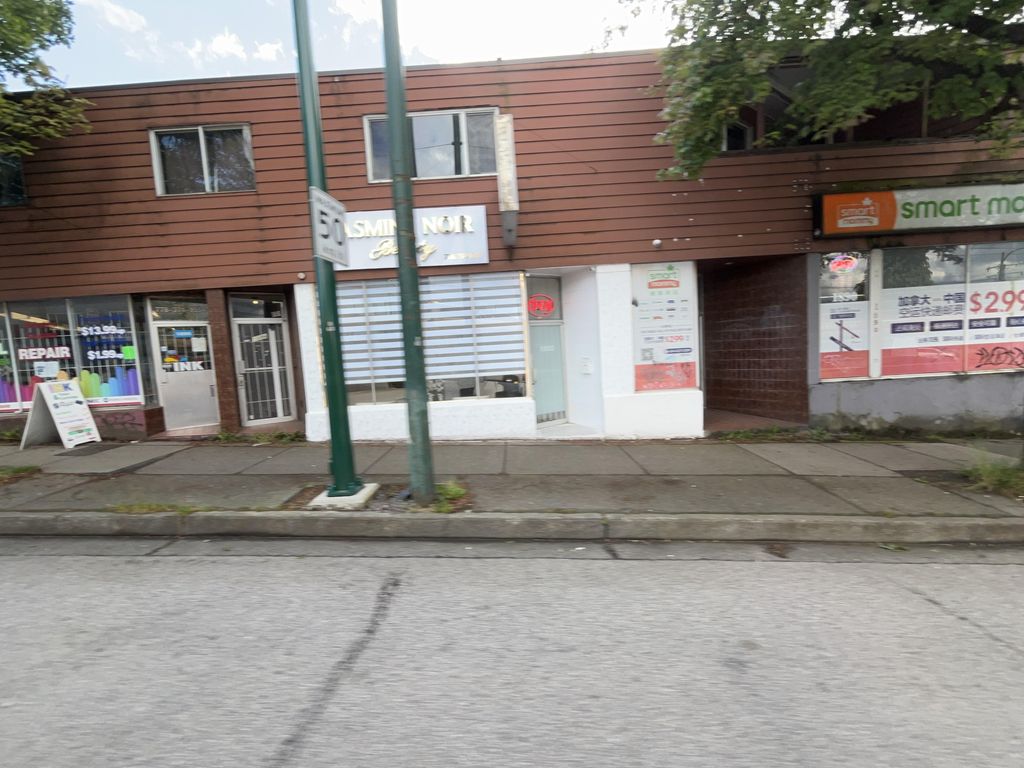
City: vancouver